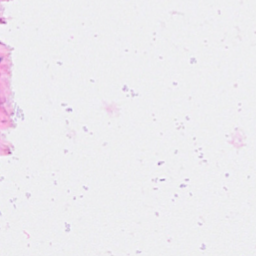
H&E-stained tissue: Breast